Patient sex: F
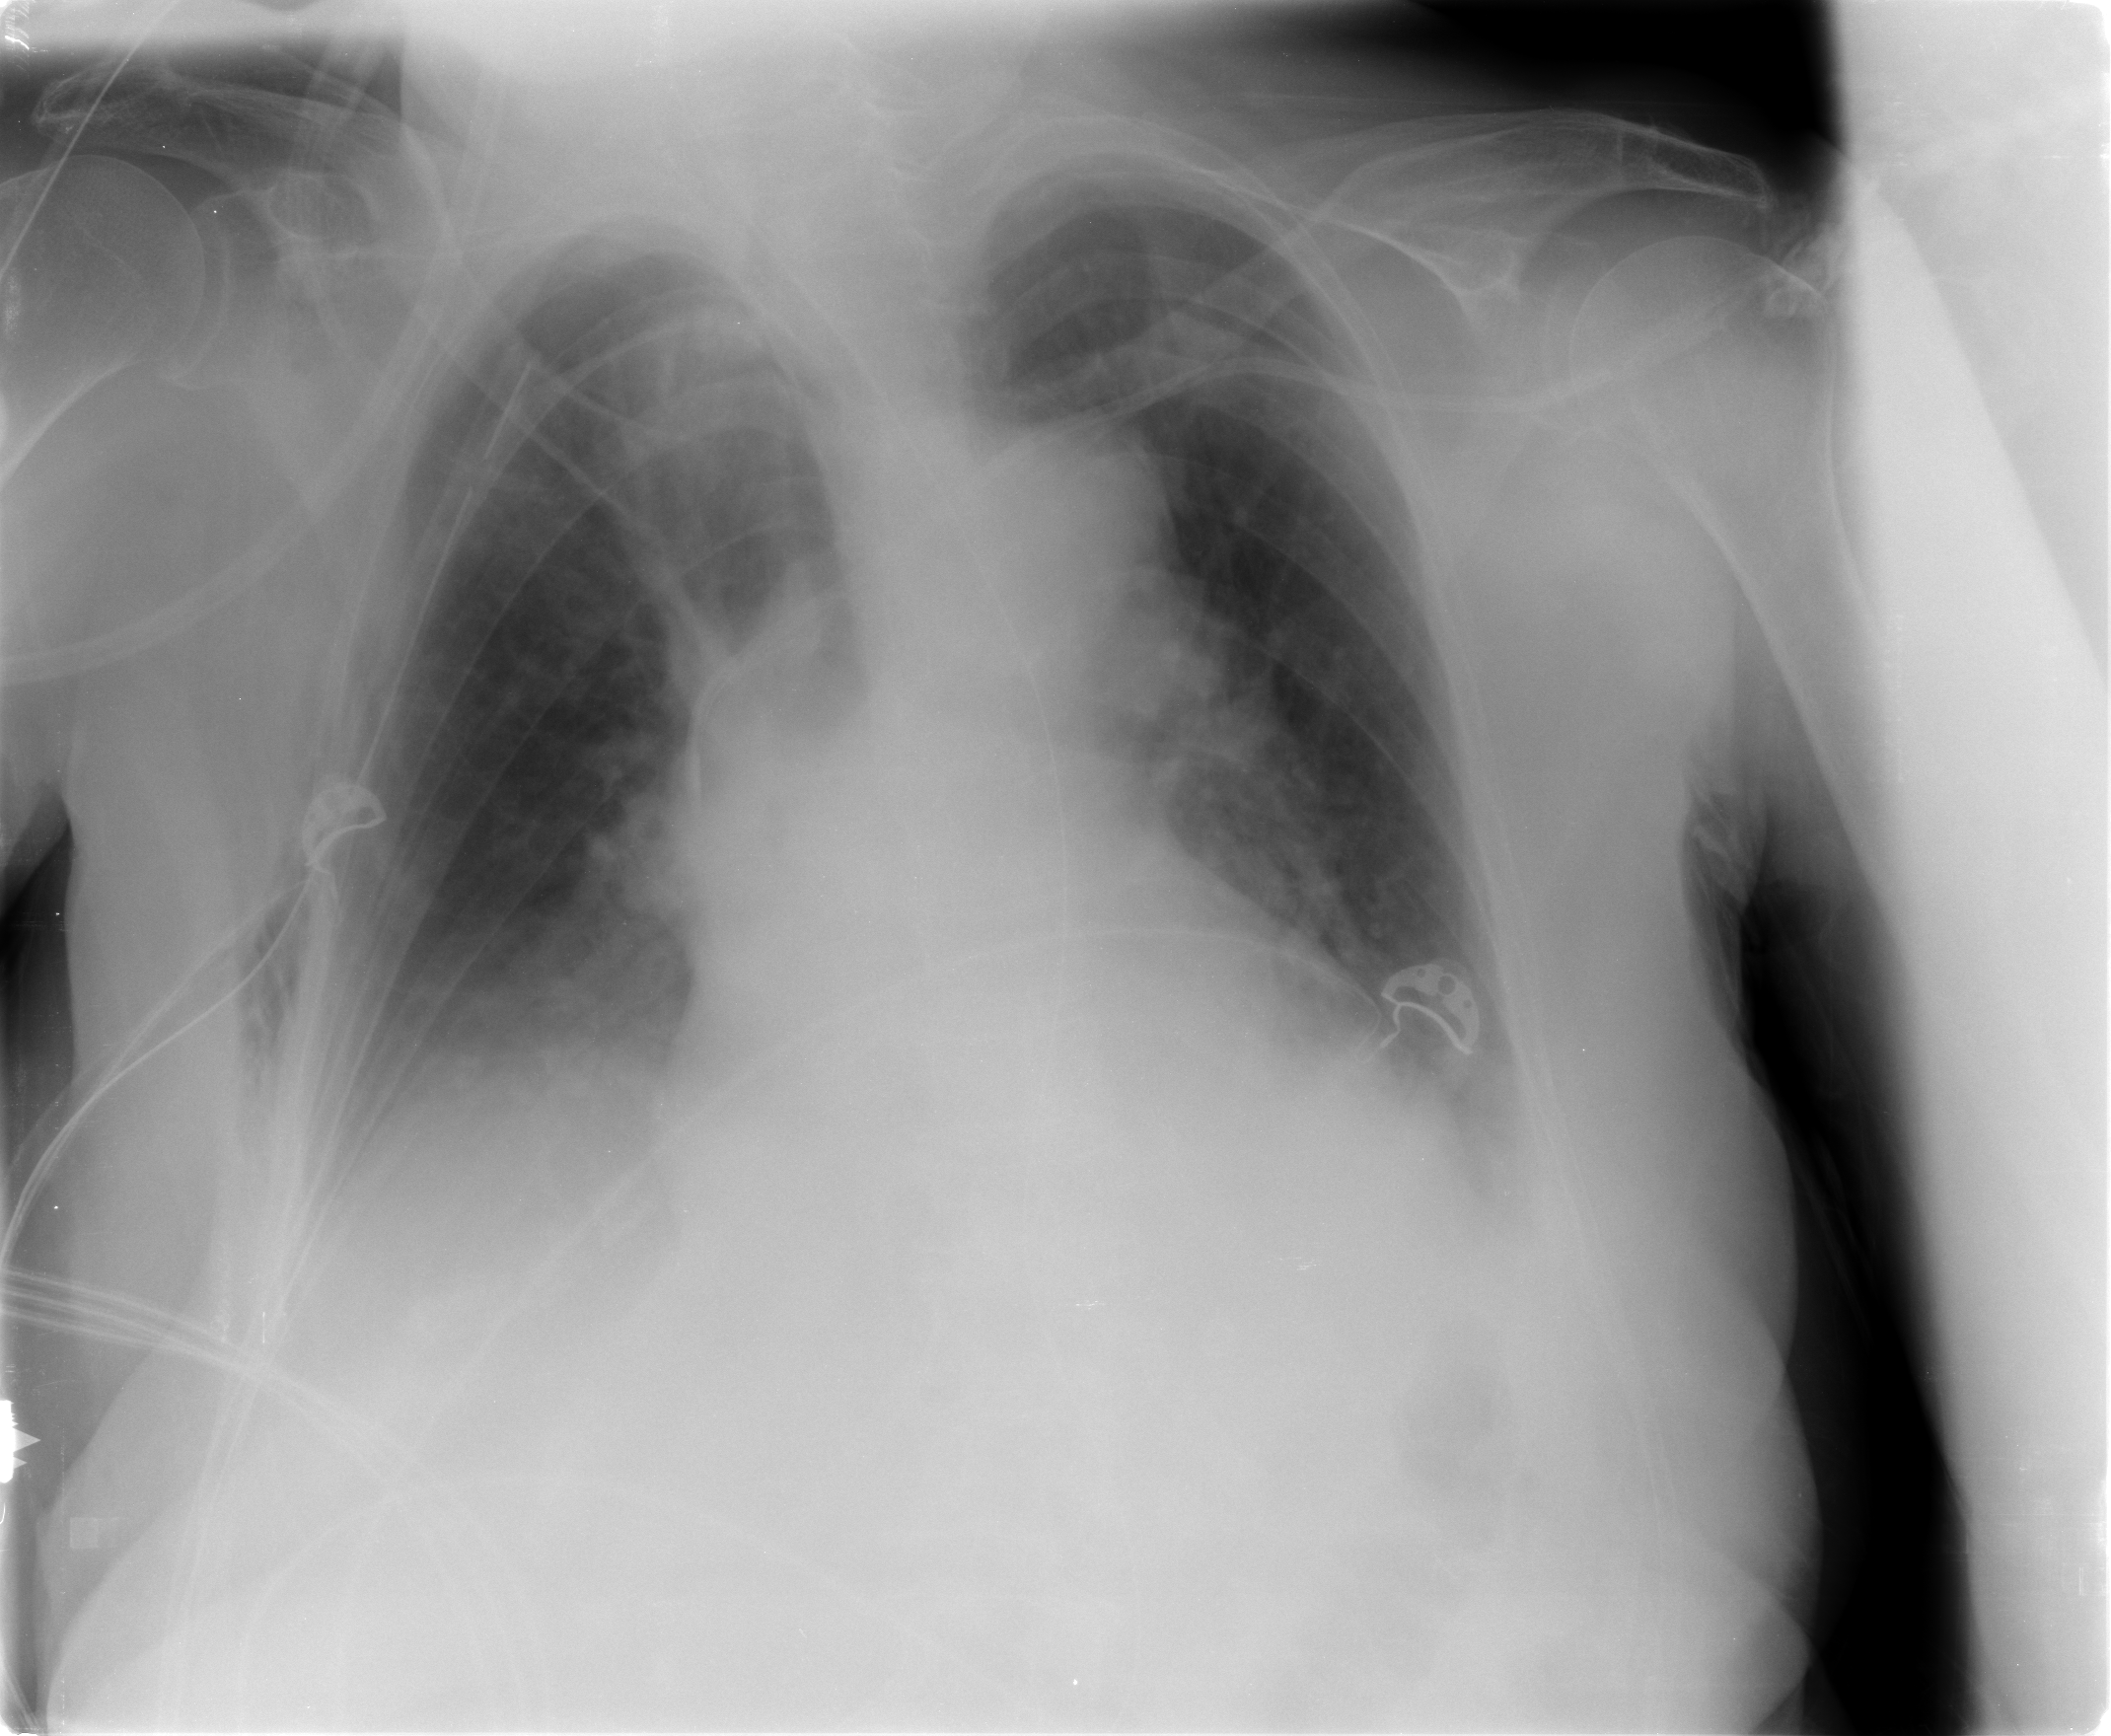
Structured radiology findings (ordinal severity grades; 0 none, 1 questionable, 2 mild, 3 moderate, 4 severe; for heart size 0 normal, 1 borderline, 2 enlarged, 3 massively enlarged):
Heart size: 2
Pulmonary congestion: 0
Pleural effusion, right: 2
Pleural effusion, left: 2
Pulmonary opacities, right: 0
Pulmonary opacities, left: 0
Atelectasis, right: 2
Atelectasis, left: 2